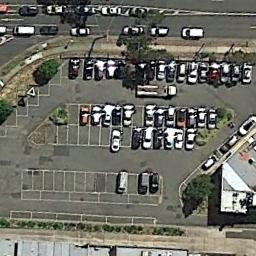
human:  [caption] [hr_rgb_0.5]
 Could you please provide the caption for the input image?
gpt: There are many different colors and styles of cars in the parking lot .

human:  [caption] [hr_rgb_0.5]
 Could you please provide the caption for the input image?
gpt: The parking lot has some neatly arranged cars .

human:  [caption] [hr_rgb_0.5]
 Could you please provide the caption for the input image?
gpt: The parking lot is next to some buildings and trees .

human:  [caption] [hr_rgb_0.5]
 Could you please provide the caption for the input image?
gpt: There are several trees beside the parking lot .

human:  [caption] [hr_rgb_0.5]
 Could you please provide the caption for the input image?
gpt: There are some cars on the parking lot beside a road .